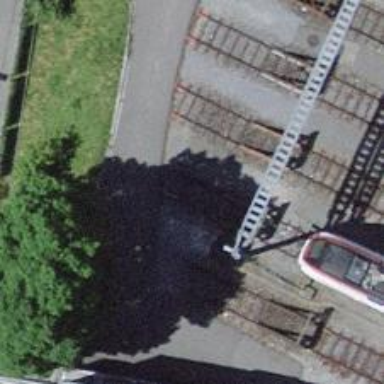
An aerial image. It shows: Railway buffer stop.